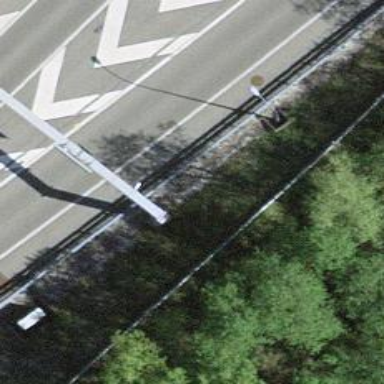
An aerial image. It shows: Gantry structure.